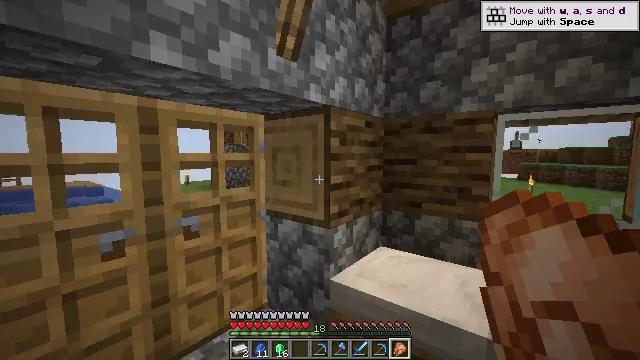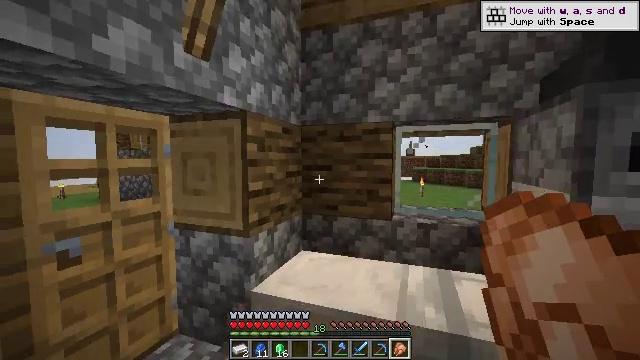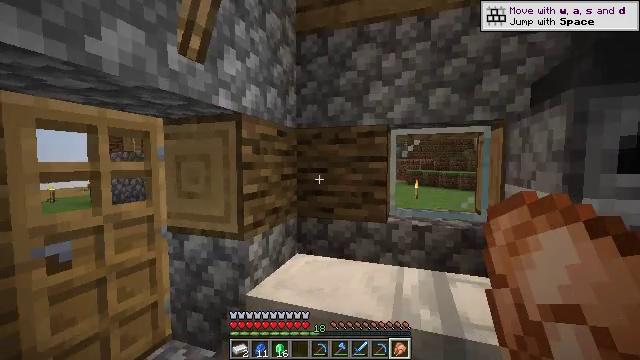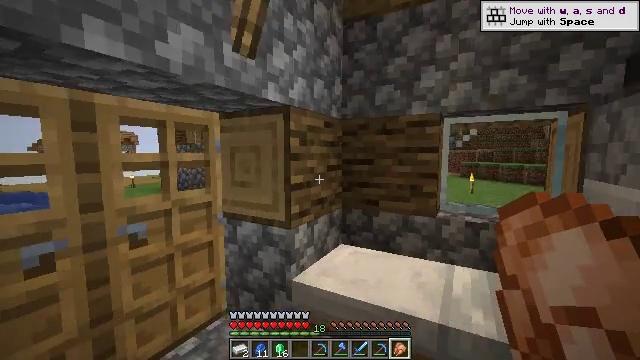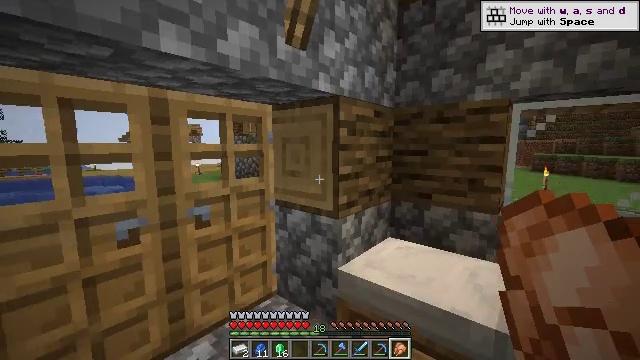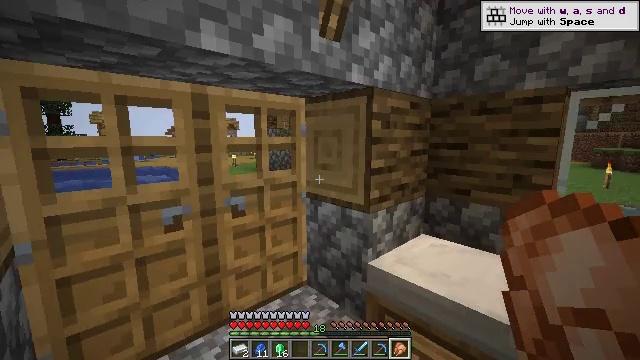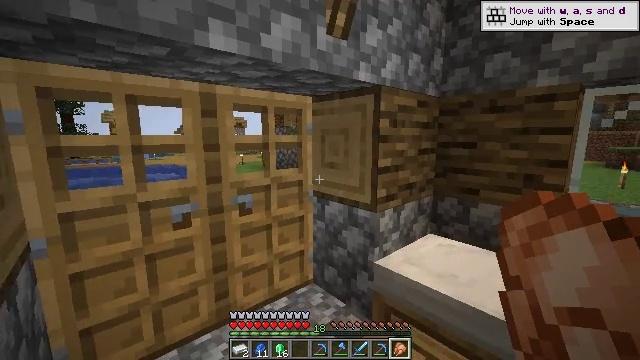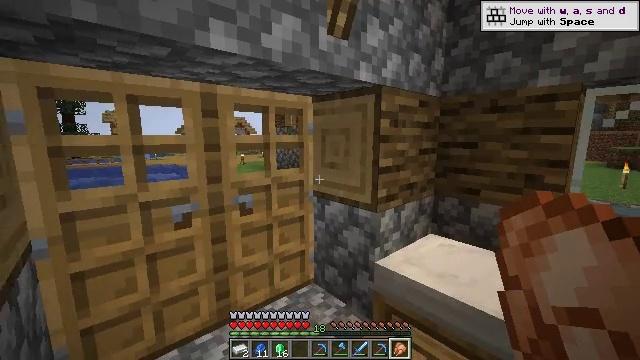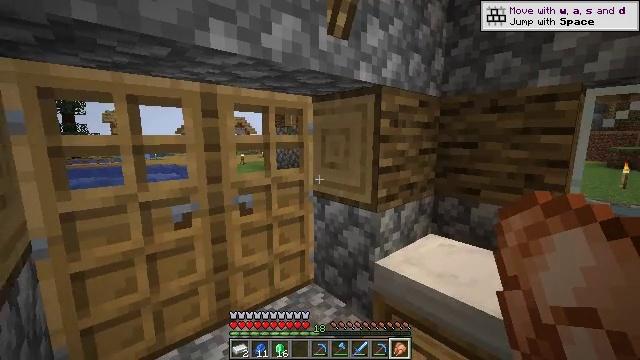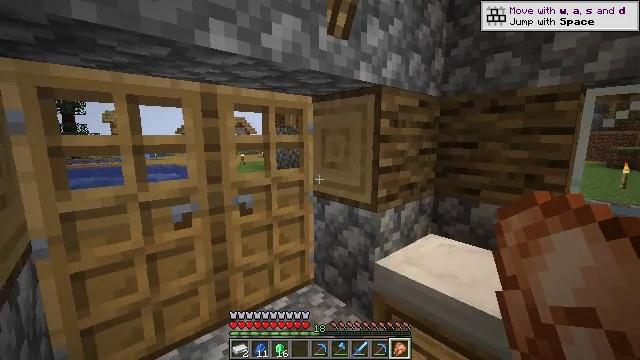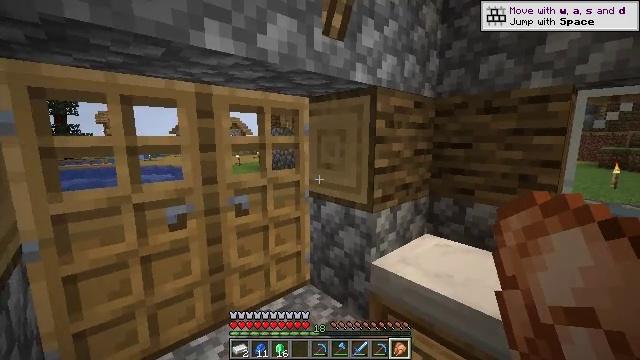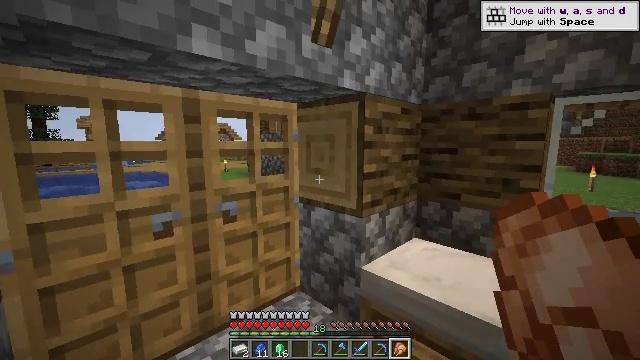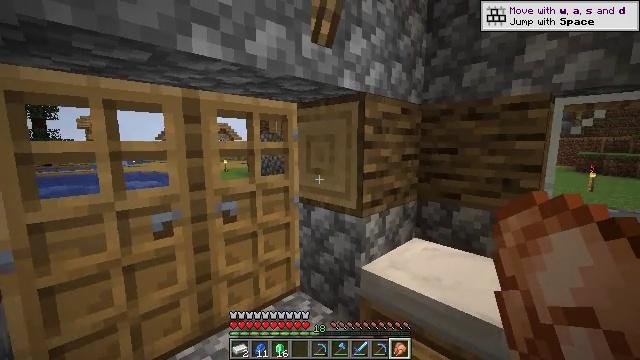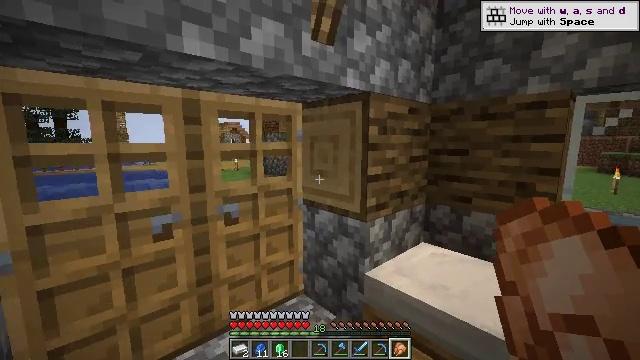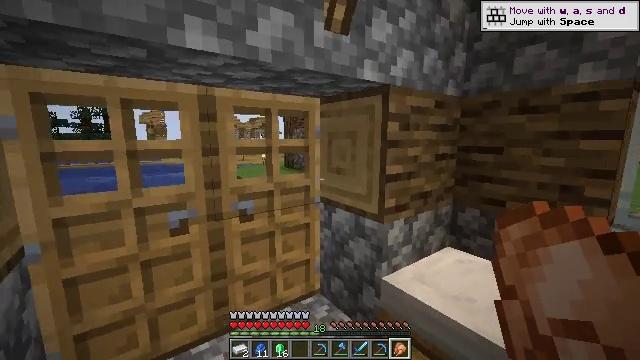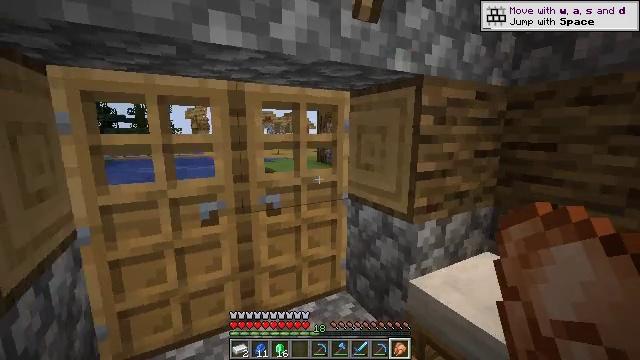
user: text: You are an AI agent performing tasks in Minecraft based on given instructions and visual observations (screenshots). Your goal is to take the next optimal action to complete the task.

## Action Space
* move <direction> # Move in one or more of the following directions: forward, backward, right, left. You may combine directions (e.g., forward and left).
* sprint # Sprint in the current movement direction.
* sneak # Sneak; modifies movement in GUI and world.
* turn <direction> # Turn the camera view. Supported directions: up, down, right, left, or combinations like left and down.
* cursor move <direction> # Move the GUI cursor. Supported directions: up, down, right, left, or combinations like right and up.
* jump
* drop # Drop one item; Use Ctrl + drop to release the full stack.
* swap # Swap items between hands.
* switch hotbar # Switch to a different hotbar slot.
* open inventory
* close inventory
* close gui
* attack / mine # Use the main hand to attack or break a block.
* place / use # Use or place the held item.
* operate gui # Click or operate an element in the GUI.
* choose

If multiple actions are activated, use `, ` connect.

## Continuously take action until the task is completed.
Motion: motion action
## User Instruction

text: Open the crafting table to craft an emerald.
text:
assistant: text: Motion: turn right and up
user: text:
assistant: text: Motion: turn right
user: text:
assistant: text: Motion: turn left and down
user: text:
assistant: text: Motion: turn left and down
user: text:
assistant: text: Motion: turn left and down
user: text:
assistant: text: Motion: turn left
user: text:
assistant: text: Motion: no_op
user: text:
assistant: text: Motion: no_op
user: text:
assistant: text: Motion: no_op
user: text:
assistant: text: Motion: no_op
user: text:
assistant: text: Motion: turn right and up
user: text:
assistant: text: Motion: no_op
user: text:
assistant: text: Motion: move forward and move right, turn left
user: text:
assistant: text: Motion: move forward and move right, turn left and down
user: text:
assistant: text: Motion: move forward and move right, turn left and down
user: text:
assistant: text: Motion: move forward and move right, turn left
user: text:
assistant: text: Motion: turn left
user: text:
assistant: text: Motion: turn left
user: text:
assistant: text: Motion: no_op
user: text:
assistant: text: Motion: use / place
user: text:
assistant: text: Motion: use / place
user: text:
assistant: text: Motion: use / place
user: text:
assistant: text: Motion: turn right
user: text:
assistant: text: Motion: turn right
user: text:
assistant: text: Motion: use / place
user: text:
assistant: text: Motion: use / place
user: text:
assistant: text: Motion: use / place
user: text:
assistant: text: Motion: move forward
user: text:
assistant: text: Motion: move forward, turn left
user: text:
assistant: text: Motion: move forward, turn left